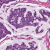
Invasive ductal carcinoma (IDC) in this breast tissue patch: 1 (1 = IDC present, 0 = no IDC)